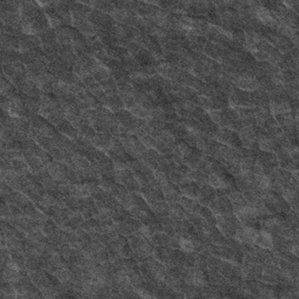
Label: frost